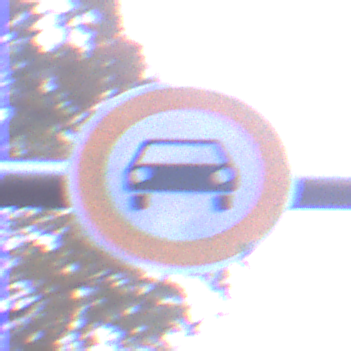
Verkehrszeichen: VerbotKraftwagen
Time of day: Night
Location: Outdoor (Suburban)
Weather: PartlyCloudy
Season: NotSpecified
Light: Artificial